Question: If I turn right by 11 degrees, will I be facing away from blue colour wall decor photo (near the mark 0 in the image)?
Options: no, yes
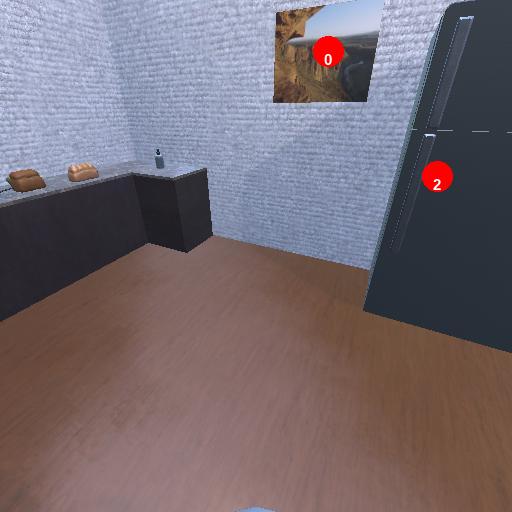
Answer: no